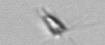
Label: Calciopappus